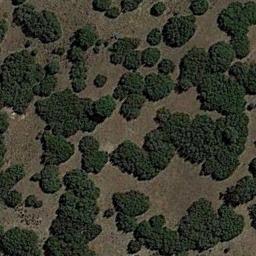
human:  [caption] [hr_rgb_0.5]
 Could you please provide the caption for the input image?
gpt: The chaparral is consist of dense green bushes .

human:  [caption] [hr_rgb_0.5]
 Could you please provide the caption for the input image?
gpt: Chaparral is densely distributed on the sand .

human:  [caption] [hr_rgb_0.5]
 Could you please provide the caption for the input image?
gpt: Some connected chaparrals of different sizes grow on the wasteland .

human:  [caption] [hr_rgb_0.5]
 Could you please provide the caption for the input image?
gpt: Only scattered weeds can be seen in this desert .

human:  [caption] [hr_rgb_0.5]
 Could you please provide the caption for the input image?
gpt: The plants in the chaparral vary in size .